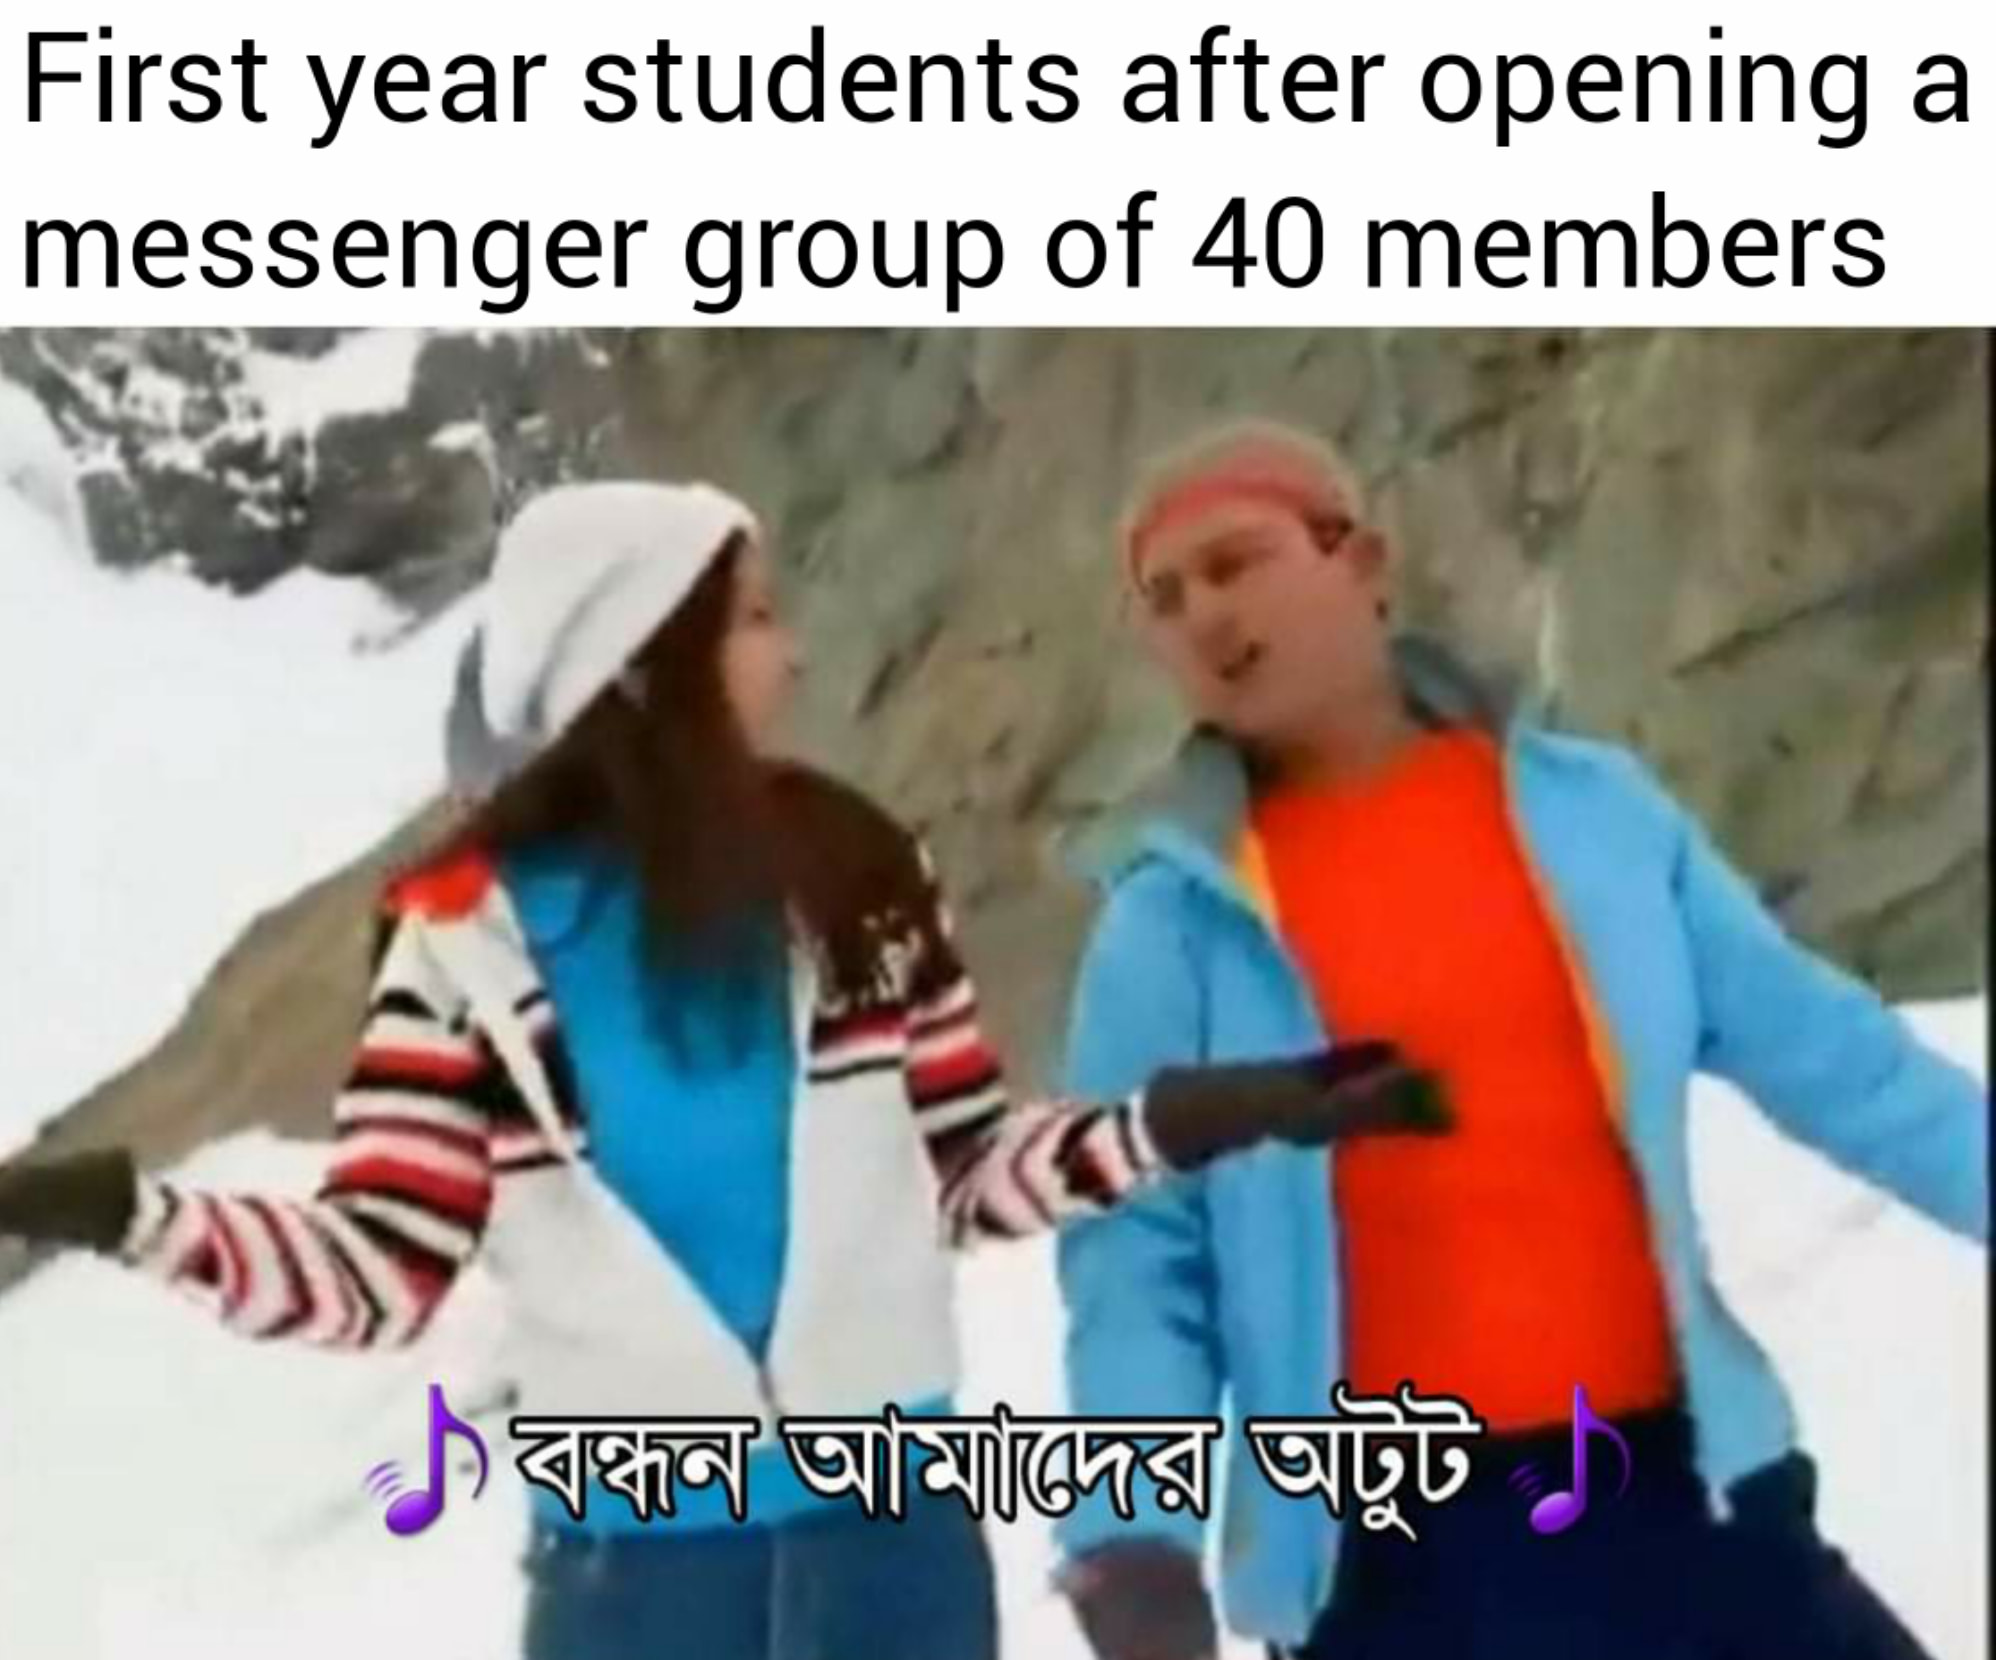
Caption: First year students after opening a messenger group of 40 members    বন্ধন আমাদের অটুট
Label: non-hate